Aerial crown-view tile of a tropical tree (Barro Colorado Island, Panama), acquired 20250217:
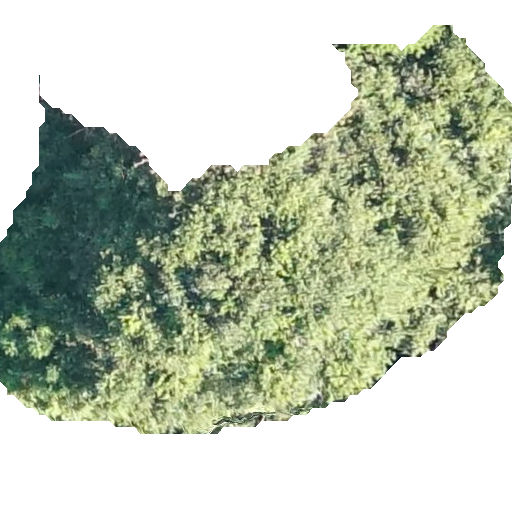
Species: Sloanea terniflora
GBIF accepted scientific name: Sloanea terniflora
Crown area: 206.425 m²